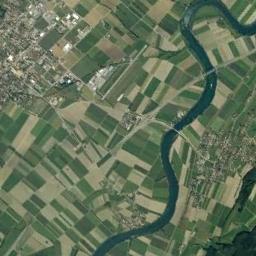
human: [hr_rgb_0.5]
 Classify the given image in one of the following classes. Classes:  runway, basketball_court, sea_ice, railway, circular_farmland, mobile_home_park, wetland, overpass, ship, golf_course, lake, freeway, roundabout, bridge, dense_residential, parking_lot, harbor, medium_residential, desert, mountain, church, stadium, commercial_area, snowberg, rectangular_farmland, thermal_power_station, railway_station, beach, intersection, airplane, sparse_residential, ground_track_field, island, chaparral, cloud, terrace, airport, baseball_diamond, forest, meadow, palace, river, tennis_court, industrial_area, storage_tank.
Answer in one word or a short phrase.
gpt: river